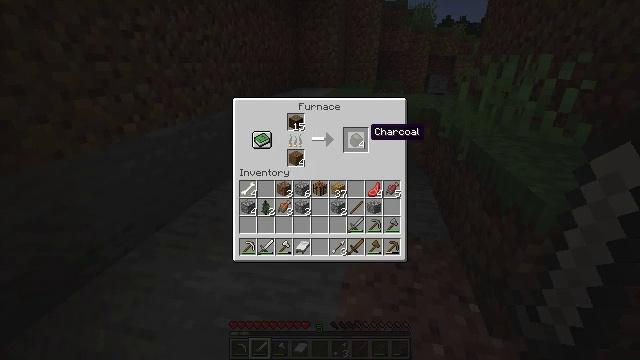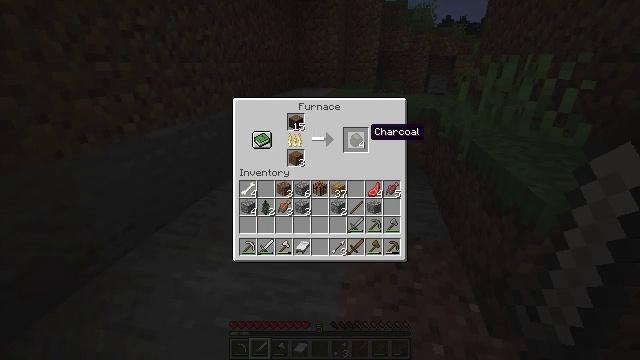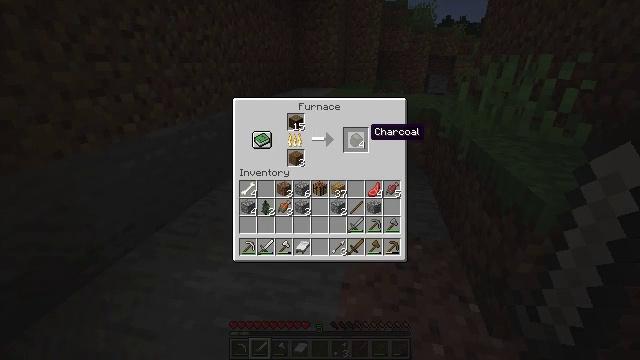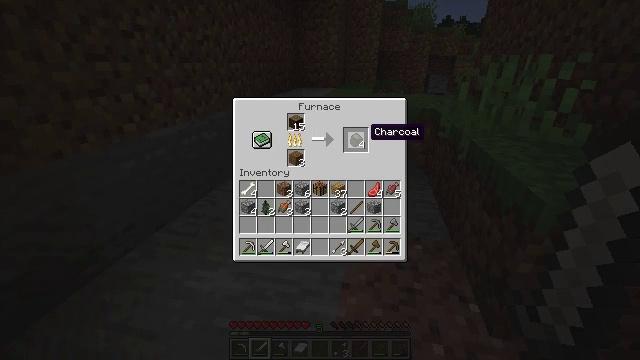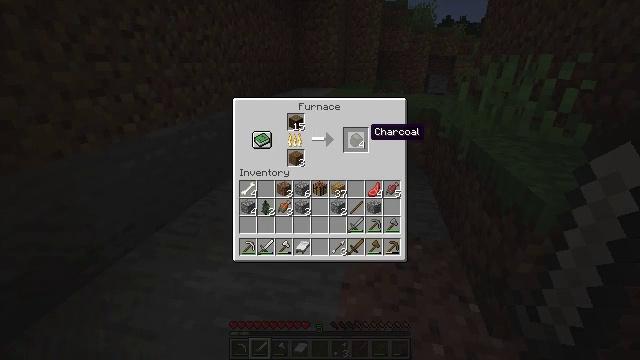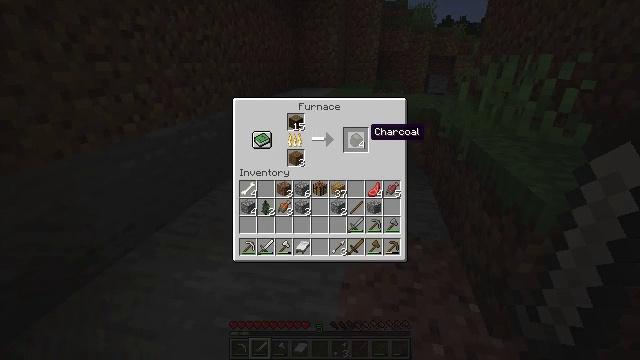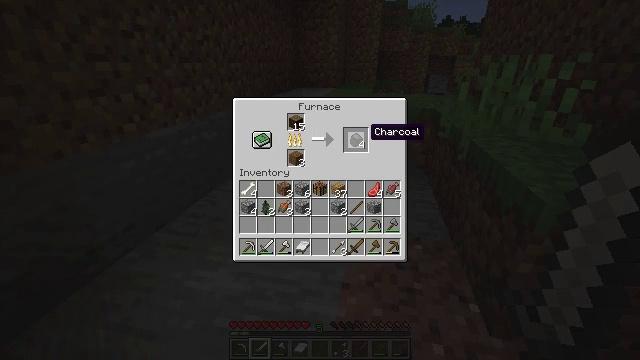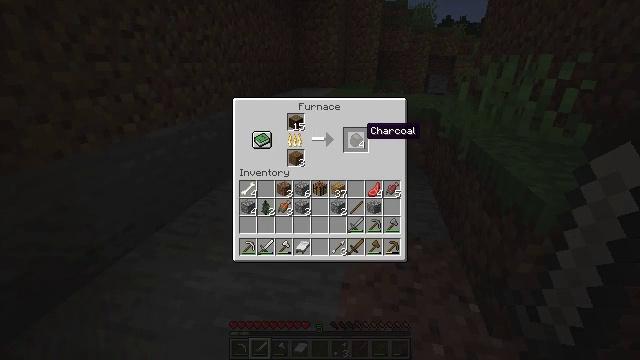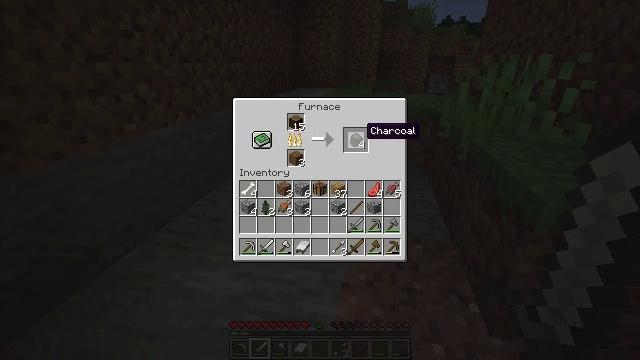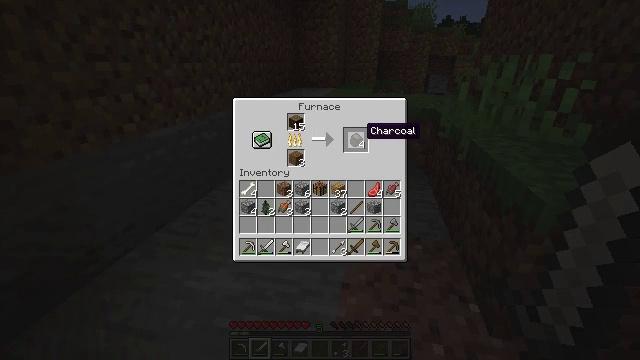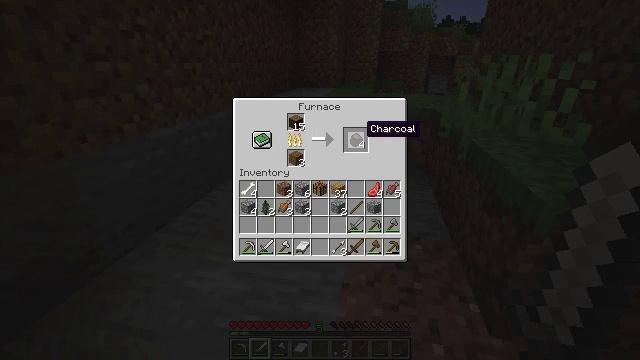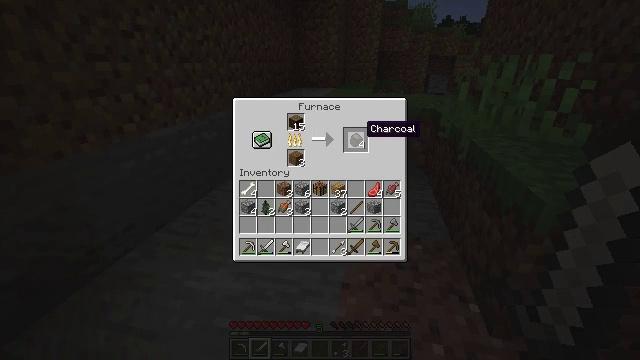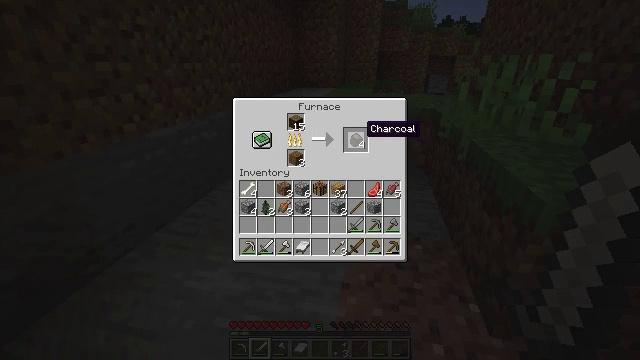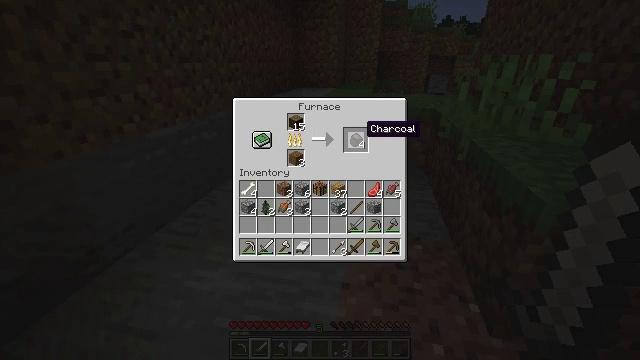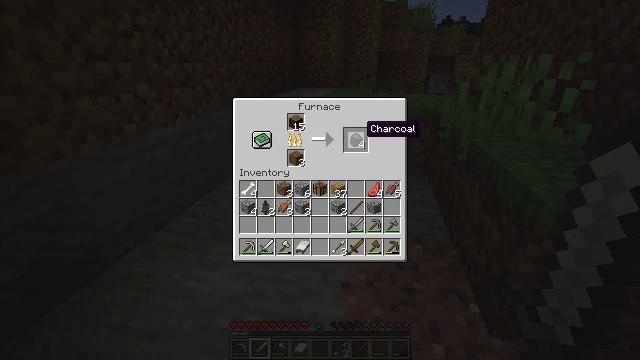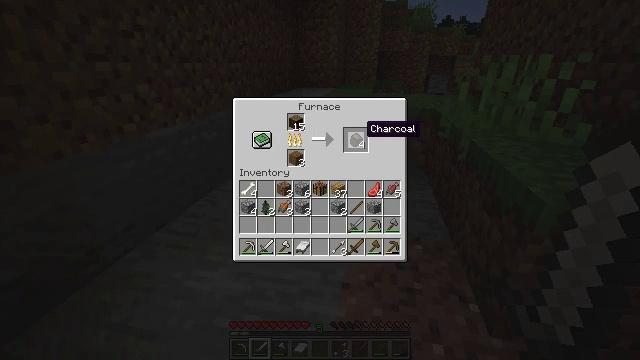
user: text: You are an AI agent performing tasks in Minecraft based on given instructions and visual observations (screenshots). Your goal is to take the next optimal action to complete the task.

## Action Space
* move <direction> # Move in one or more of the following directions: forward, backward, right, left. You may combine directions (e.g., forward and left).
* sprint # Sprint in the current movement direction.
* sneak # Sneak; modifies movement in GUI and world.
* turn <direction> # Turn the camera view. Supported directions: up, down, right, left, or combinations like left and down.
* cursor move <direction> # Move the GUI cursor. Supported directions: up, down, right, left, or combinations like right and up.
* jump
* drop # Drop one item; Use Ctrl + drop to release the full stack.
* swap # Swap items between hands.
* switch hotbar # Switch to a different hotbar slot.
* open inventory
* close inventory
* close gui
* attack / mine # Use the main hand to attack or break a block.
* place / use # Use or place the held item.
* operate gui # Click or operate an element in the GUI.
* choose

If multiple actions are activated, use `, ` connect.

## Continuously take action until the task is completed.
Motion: motion action
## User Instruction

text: Craft charcoal by smelting logs in a furnace.
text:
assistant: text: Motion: no_op
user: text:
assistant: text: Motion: no_op
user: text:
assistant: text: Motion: no_op
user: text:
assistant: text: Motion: no_op
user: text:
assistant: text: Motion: no_op
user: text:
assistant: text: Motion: no_op
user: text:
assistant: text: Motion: no_op
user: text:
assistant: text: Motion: no_op
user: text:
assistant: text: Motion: no_op
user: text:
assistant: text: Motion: no_op
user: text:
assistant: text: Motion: no_op
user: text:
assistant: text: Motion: no_op
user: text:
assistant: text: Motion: no_op
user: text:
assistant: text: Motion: no_op
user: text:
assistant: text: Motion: no_op
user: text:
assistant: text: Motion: no_op
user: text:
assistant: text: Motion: no_op
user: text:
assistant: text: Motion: no_op
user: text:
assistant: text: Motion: no_op
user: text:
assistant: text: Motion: no_op
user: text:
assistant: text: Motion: no_op
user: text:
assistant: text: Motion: no_op
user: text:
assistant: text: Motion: cursor move left
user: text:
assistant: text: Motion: cursor move left
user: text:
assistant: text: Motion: no_op
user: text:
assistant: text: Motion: no_op
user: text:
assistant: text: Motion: no_op
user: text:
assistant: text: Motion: no_op
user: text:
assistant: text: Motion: cursor move up
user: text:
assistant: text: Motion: no_op